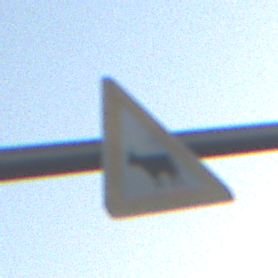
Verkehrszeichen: ViehtriebRechts
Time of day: SunriseSunset
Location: Outdoor (Nature)
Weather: Clear
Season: NotSpecified
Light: Natural